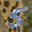
Label: 5